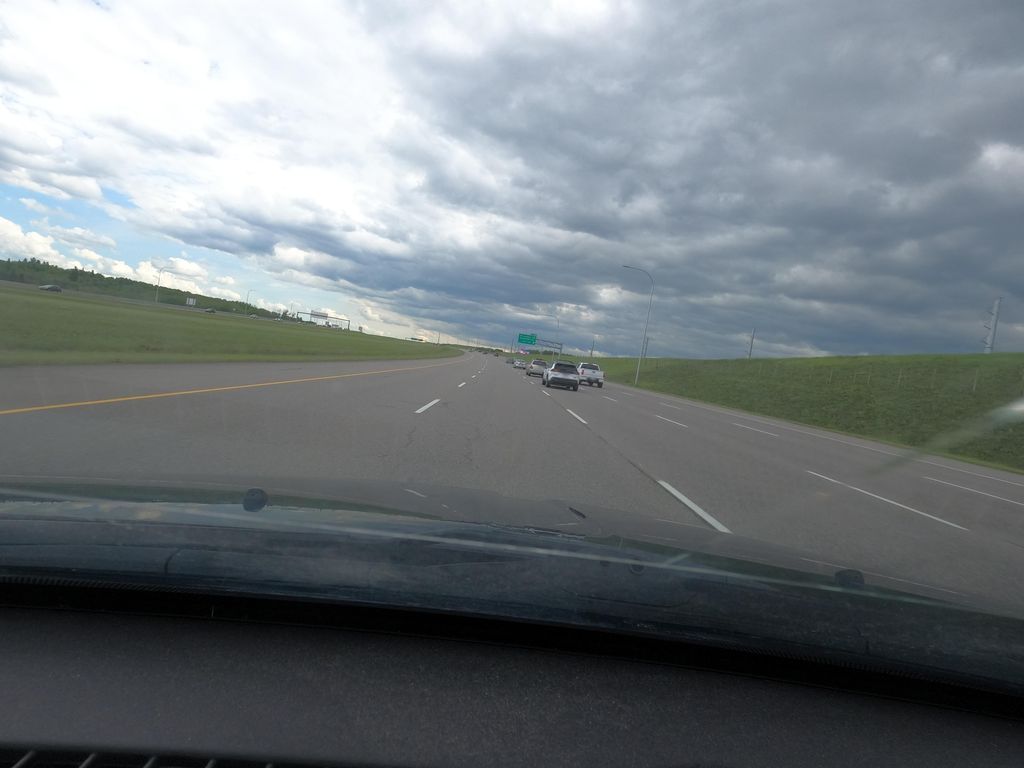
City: calgary